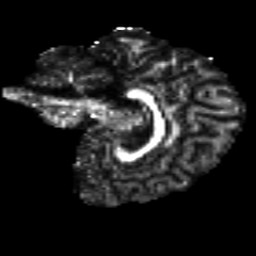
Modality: FA
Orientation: sagittal
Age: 33
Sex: male
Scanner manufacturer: siemens
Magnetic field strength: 3 T
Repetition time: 8.8 s
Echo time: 0.085 s